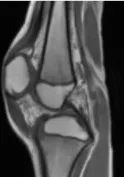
The long bone fragments of the child's hands, feet, and limbs show thickening of the periosteum, osteoporosis, and acro-osteolysis of the phalanges (arrow), swelling knee joint, and enlarged patellar bone with surrounding tissue hyperplasia (A-E).
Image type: radiology (mri)